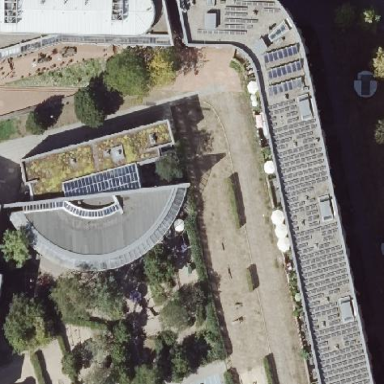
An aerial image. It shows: Residential building with flat silver roof.